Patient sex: M
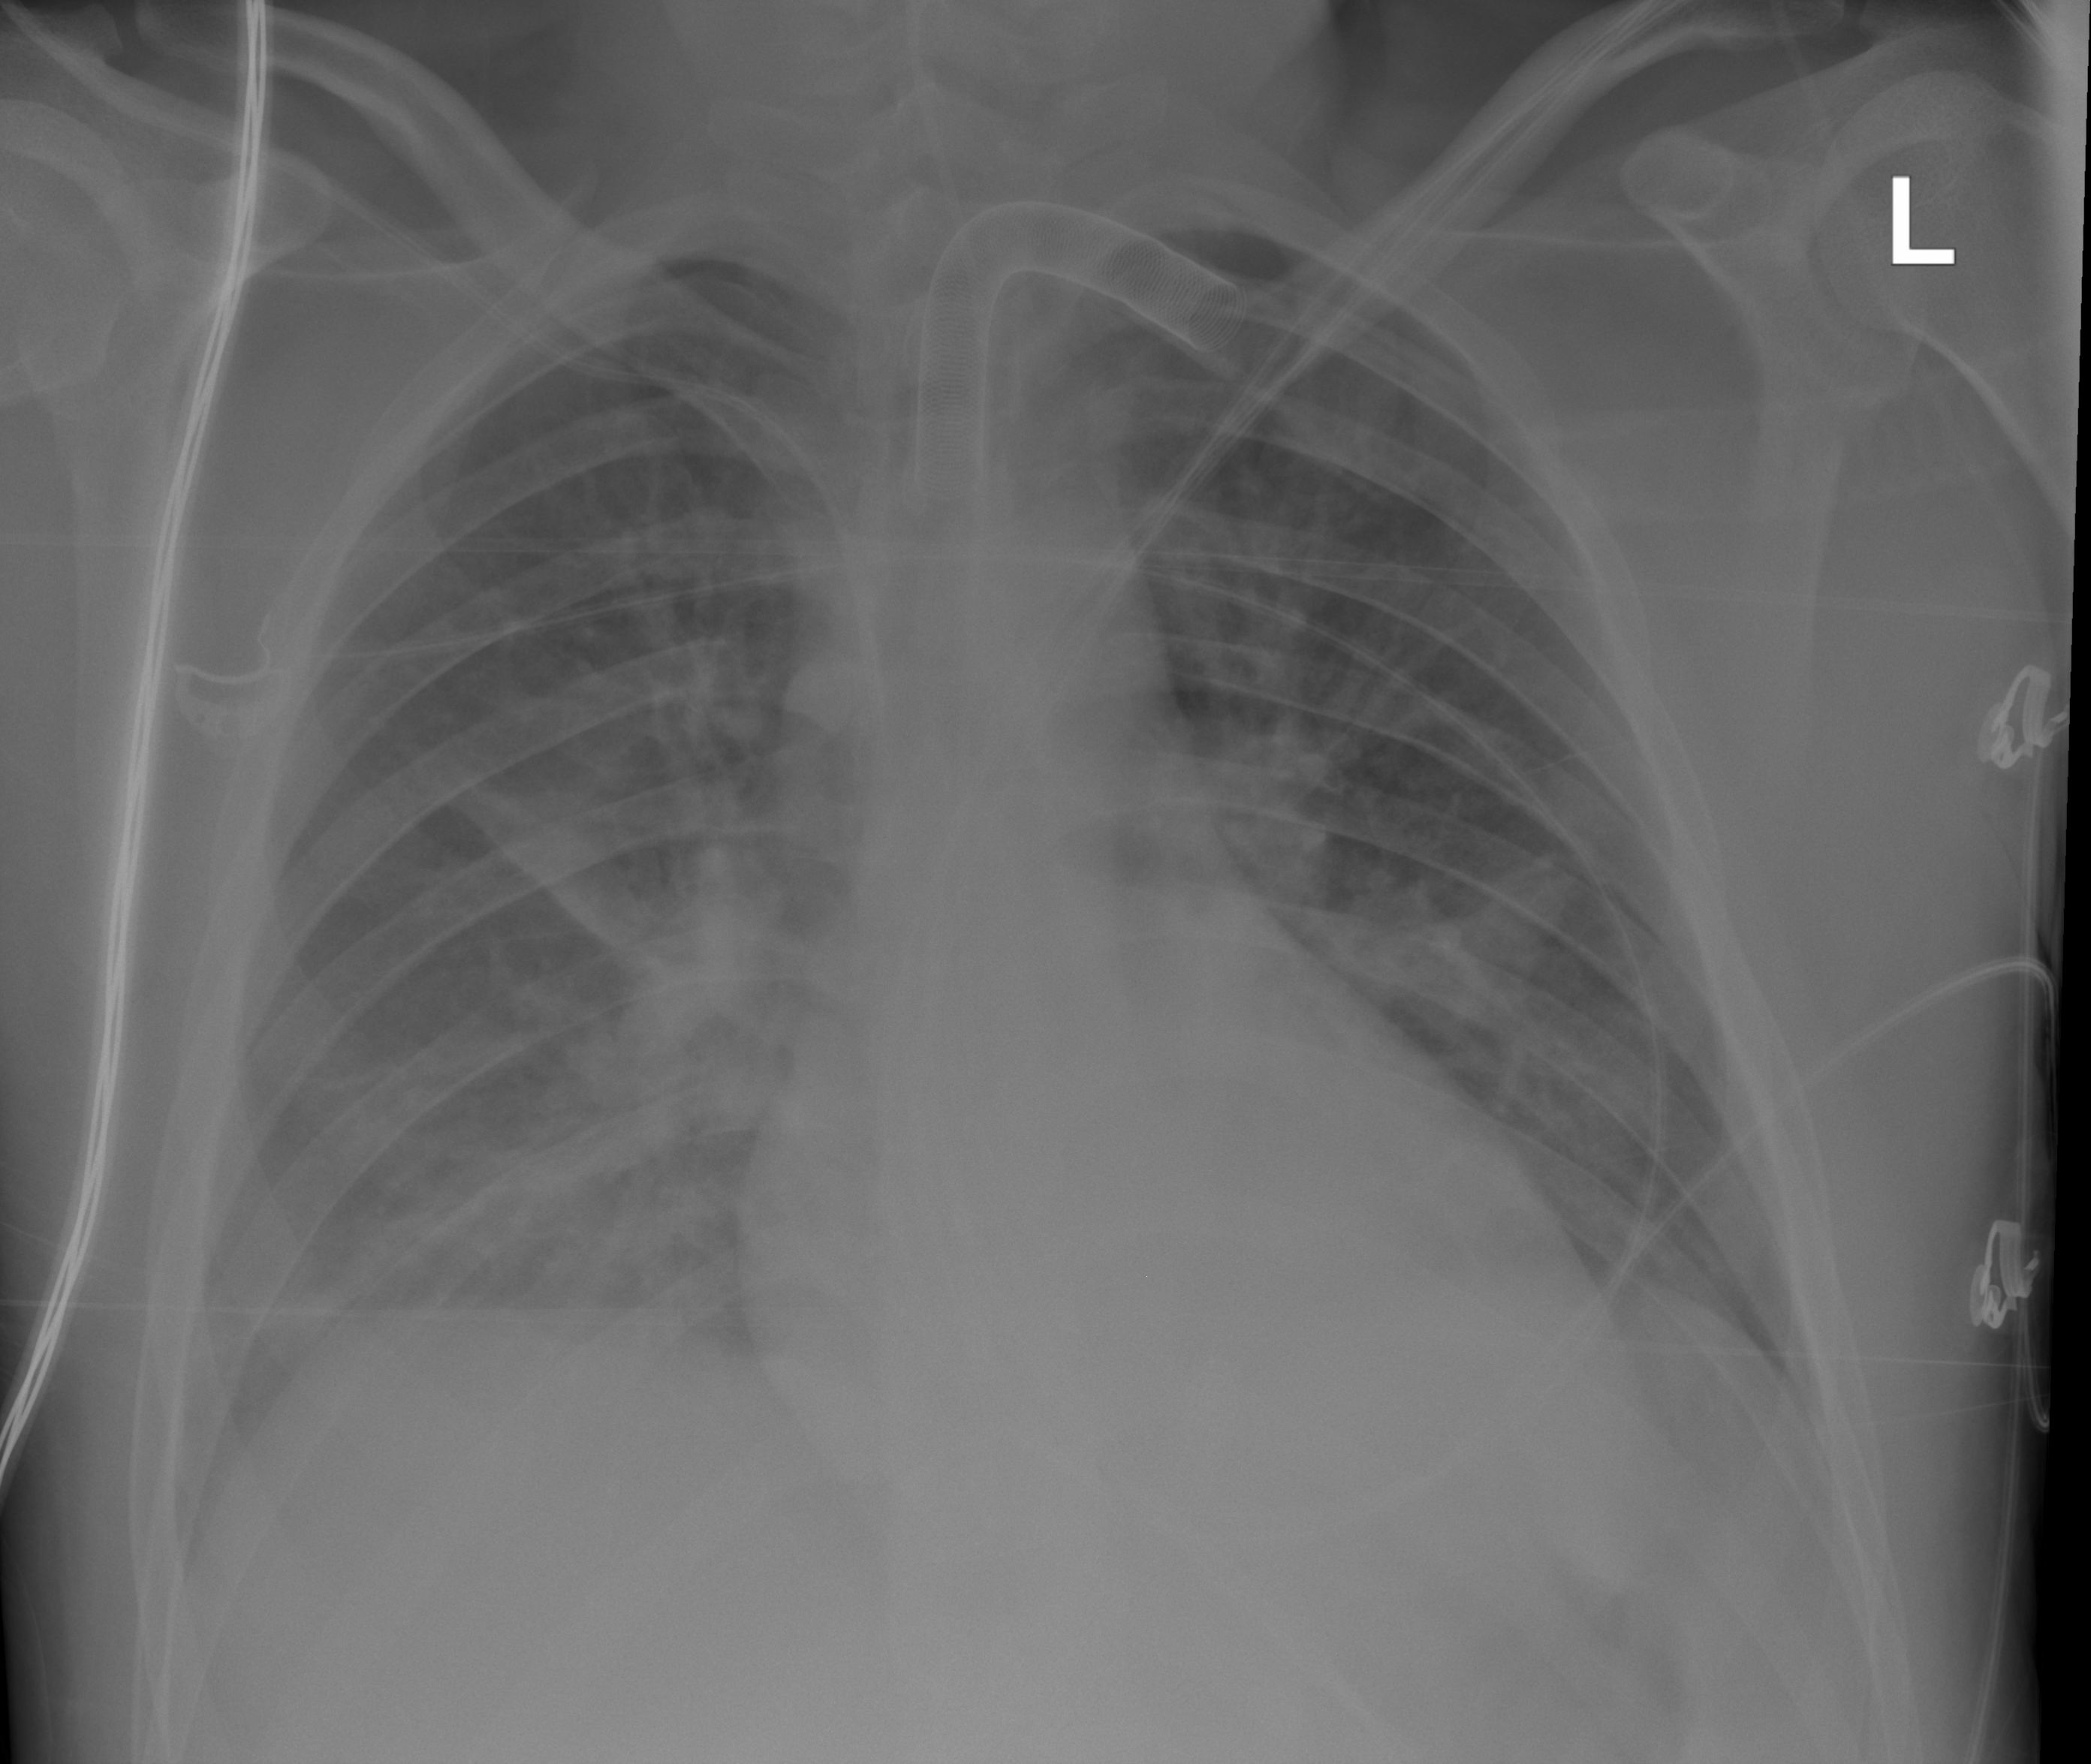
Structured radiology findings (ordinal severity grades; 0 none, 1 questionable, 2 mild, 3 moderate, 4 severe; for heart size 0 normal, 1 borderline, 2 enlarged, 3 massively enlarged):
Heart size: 0
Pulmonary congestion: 2
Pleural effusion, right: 2
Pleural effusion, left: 1
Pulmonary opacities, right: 2
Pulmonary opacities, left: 2
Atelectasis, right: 2
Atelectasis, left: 2